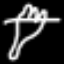
Label: fork